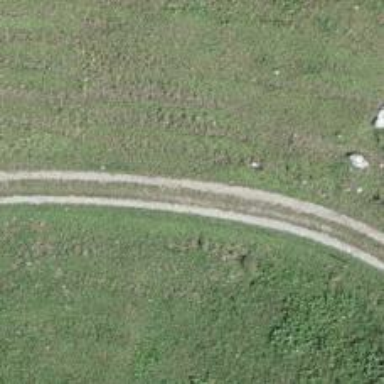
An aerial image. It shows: Compacted grade3 track.